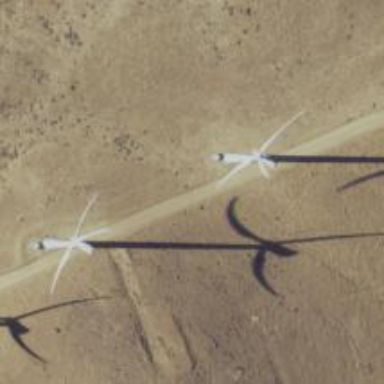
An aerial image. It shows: Wind power generator utilizing wind turbines.